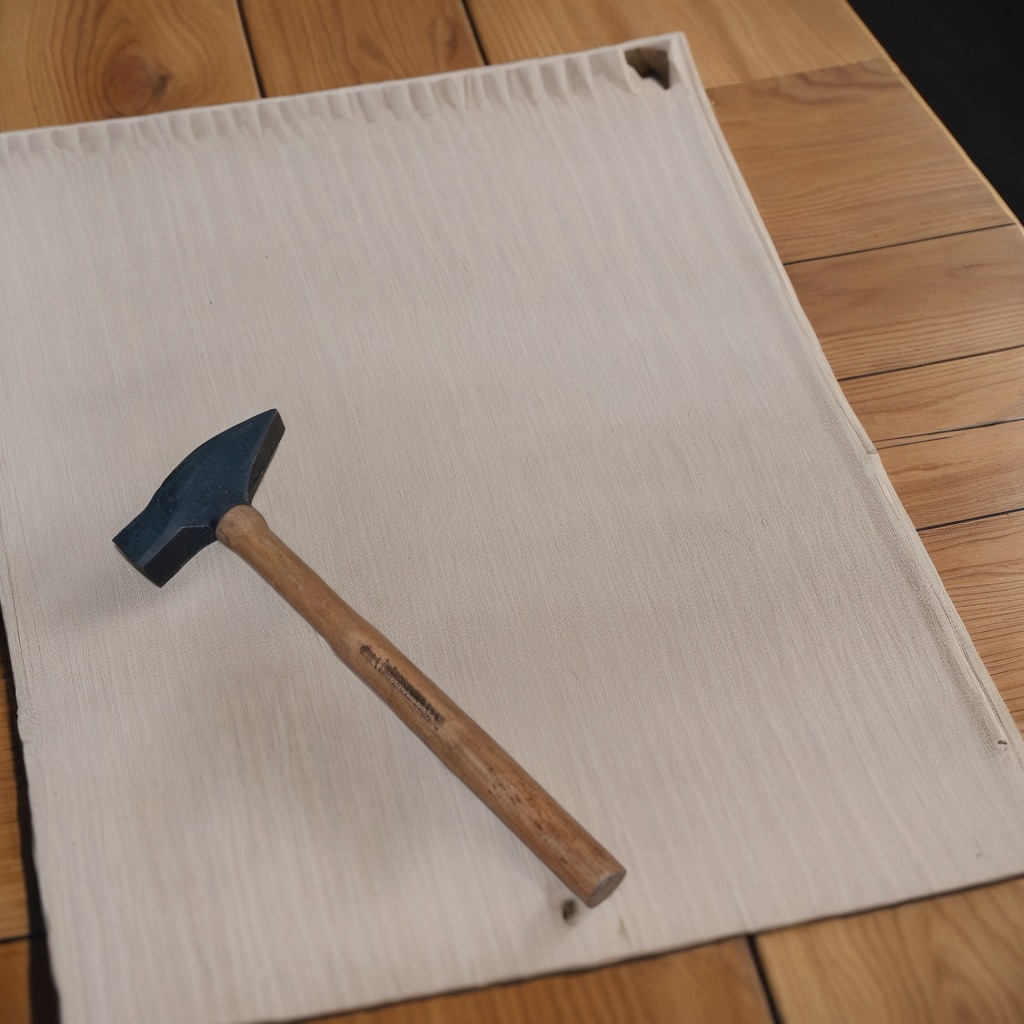
A hammer lying on a clean wooden table covered with a plain fabric table cloth in an outdoor workshop during daytime bright natural light soft shadows worn but beneath the cloth